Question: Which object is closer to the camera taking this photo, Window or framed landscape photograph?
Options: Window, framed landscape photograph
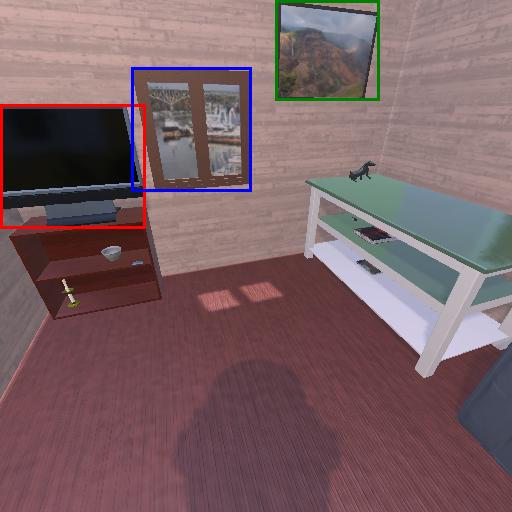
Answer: Window